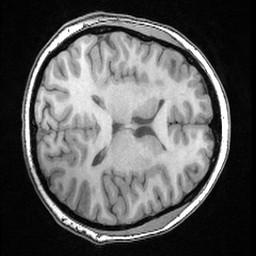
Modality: T1w
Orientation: axial
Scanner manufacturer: ge
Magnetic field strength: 3 T
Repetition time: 0.008572 s
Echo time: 0.003384 s